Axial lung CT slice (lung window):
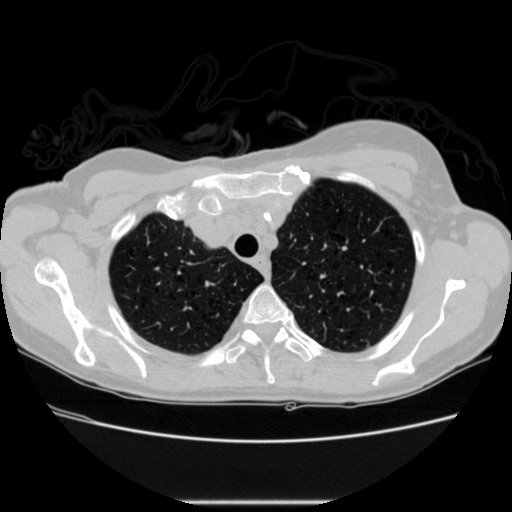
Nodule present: no